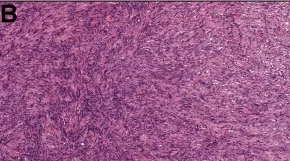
But mostly displays only poorly differentiated spindle-shaped cells.
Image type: pathology (h&e)